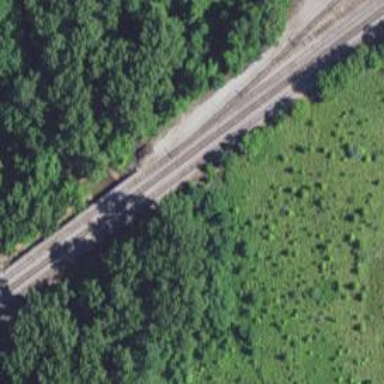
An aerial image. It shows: Railway track.